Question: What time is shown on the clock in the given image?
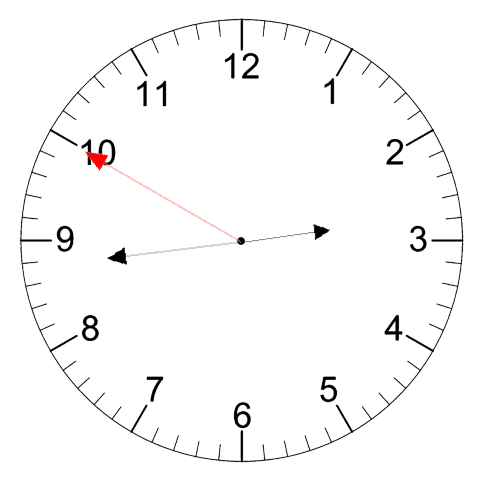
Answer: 02:43:50